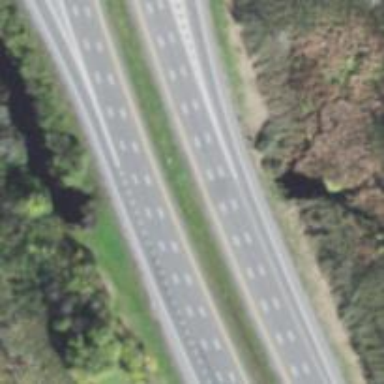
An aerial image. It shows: Motorway junction.